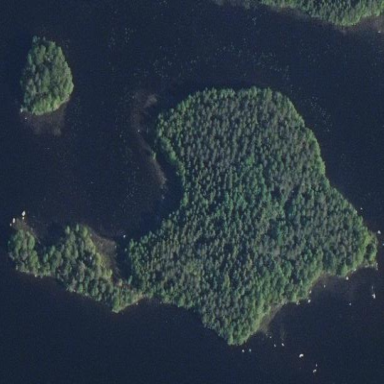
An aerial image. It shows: Islet covered with woodland.